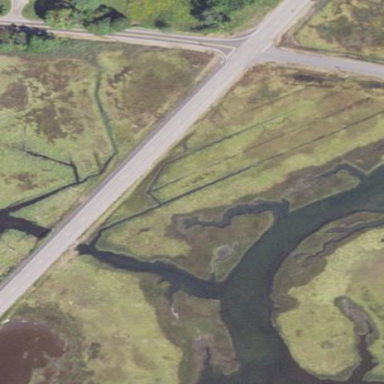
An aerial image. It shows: Saltmarsh wetland area.